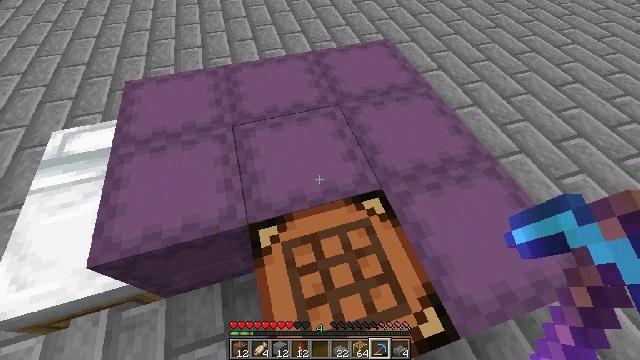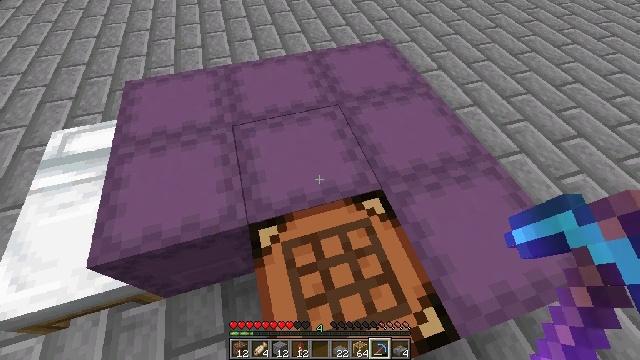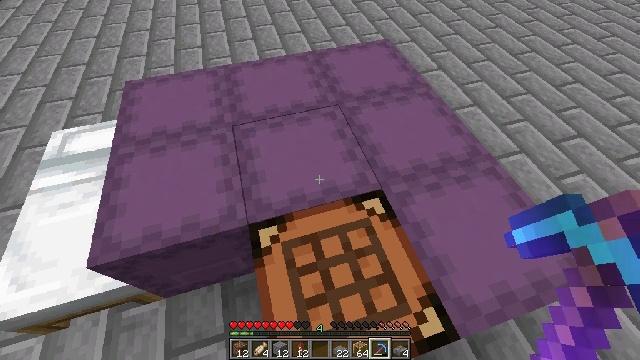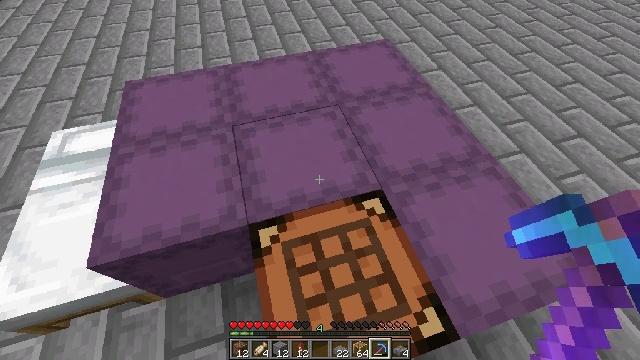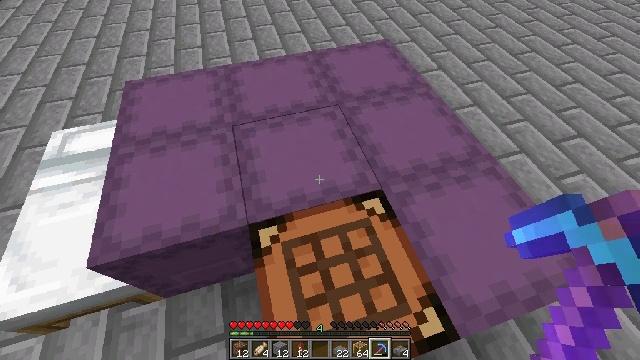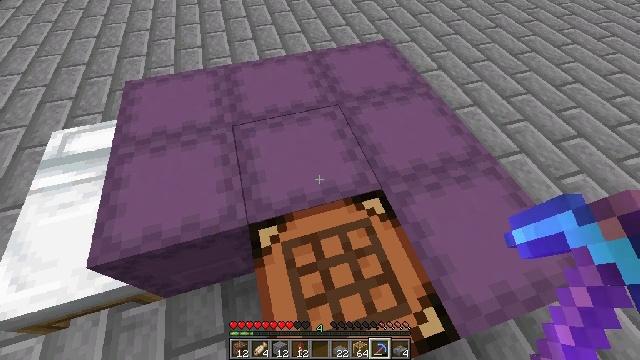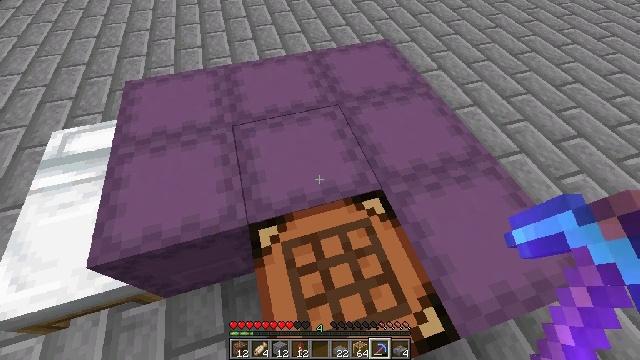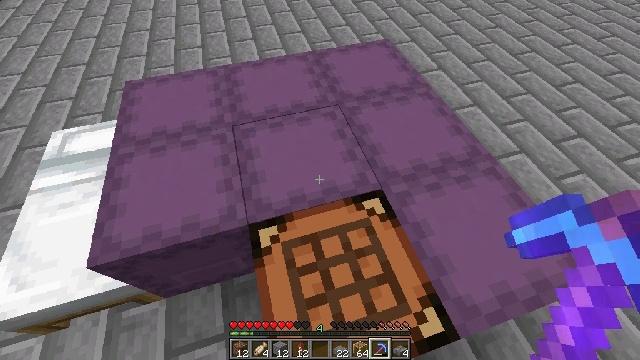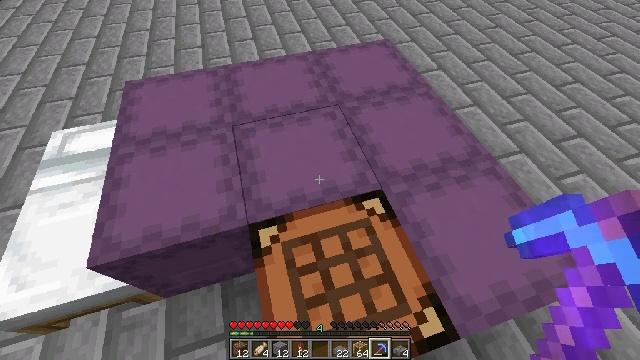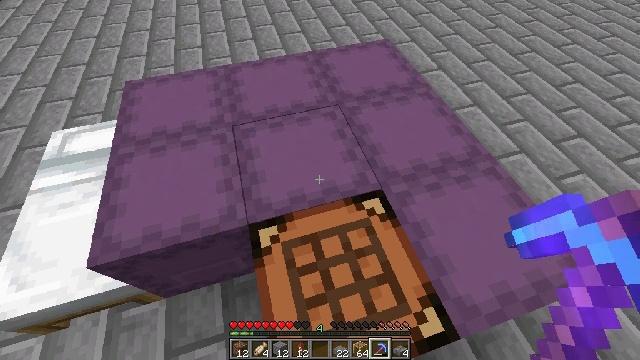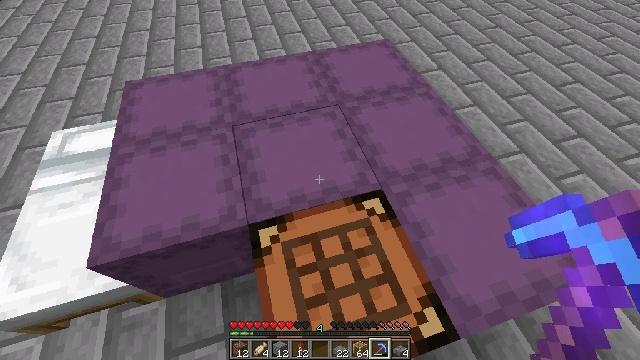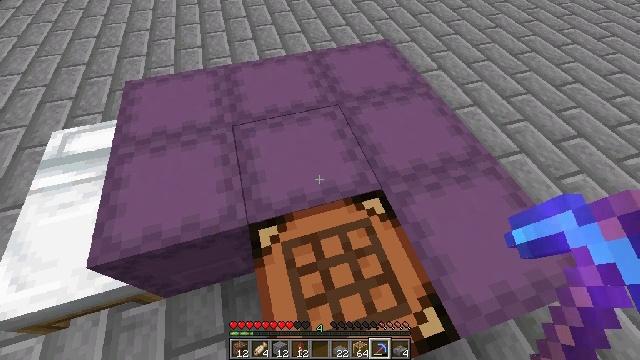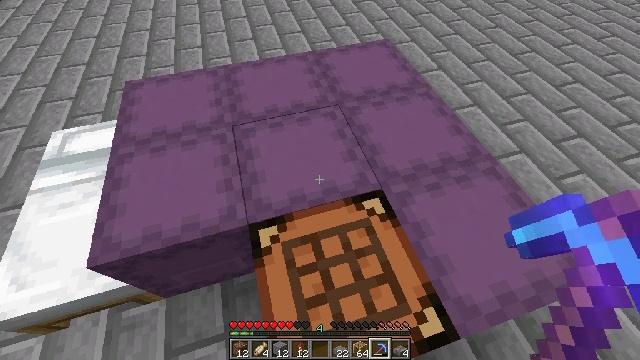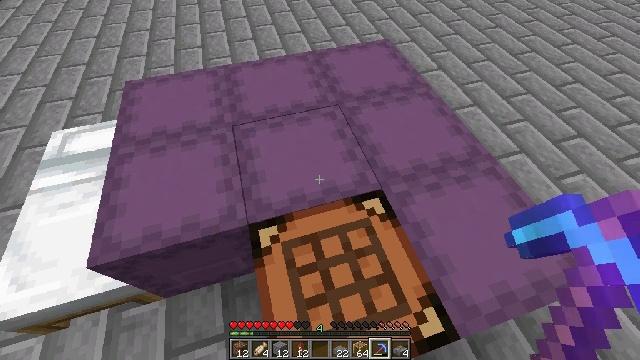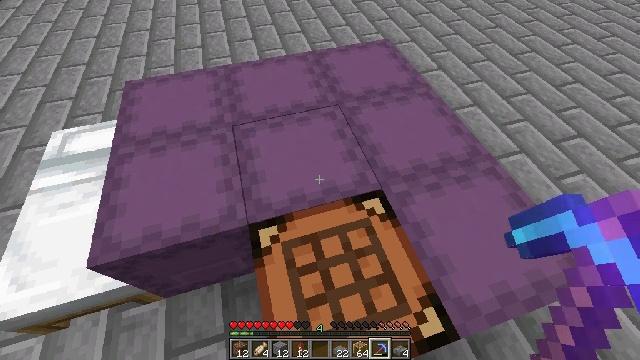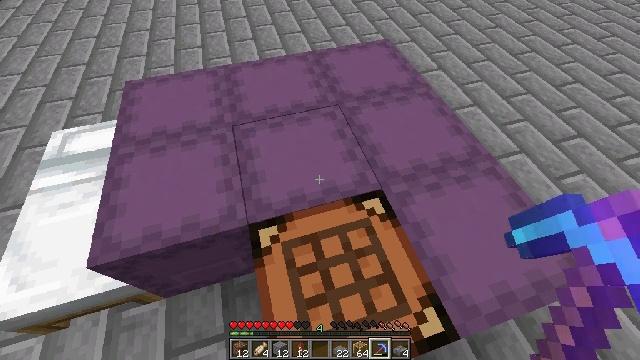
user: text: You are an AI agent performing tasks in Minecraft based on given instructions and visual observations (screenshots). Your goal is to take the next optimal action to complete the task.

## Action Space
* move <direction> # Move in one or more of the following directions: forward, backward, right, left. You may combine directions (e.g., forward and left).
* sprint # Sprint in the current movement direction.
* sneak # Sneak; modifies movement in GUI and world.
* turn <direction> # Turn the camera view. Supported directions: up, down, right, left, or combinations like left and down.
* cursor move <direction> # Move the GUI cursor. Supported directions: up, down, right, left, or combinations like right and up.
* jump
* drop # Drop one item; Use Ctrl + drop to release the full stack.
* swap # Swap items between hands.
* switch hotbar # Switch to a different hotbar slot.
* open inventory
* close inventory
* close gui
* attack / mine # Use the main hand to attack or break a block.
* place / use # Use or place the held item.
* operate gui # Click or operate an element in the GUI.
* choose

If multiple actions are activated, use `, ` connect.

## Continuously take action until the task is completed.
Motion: motion action
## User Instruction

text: Retrieve the shulker box into the inventory.
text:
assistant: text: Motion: no_op
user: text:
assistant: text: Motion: no_op
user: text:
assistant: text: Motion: no_op
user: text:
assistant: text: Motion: no_op
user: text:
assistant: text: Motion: no_op
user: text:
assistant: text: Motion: no_op
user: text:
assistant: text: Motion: no_op
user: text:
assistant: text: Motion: no_op
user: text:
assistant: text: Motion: no_op
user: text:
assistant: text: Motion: no_op
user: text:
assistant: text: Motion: no_op
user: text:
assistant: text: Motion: no_op
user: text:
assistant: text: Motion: no_op
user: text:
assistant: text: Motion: no_op
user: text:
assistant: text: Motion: no_op
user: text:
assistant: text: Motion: no_op
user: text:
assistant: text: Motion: no_op
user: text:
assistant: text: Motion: no_op
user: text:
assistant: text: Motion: no_op
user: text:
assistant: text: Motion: no_op
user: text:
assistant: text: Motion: no_op
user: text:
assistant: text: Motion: no_op
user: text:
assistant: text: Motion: no_op
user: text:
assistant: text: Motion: no_op
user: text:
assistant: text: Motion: no_op
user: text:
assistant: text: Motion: no_op
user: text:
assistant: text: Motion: no_op
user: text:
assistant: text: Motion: no_op
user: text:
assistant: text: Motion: no_op
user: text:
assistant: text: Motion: no_op